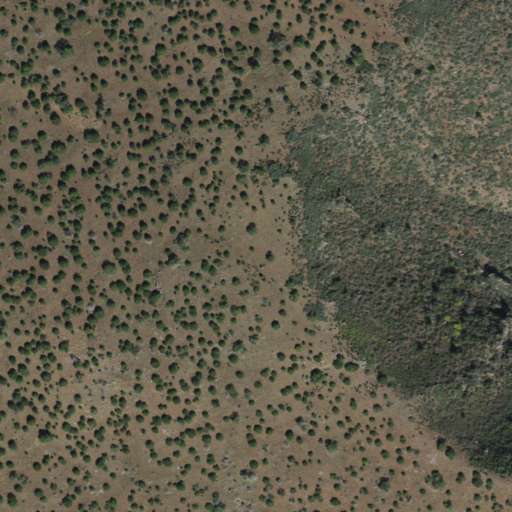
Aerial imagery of mountain in Arizona named Tule Mesa containing evergreen forest and shrub